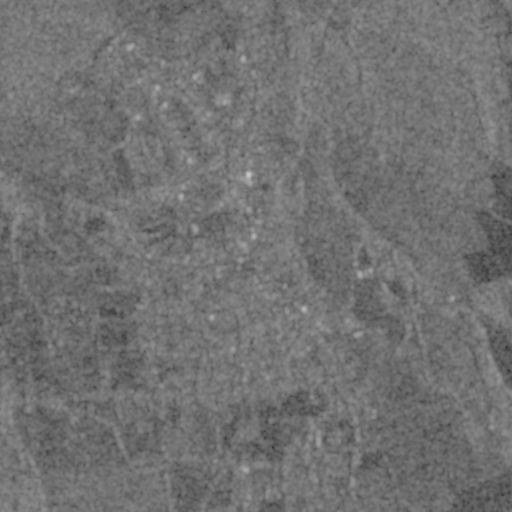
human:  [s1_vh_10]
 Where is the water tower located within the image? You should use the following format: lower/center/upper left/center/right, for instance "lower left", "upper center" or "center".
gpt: The water tower is located in the lower center of the image.
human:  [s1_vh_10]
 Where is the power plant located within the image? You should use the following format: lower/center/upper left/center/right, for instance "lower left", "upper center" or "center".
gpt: There is no power plant in the image.

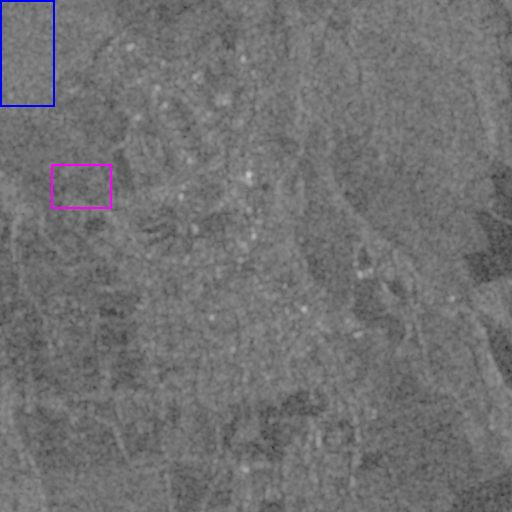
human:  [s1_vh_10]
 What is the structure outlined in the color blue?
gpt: The structure outlined in blue is a crop field.
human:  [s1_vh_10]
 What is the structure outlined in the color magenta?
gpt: The structure outlined in magenta is a park.
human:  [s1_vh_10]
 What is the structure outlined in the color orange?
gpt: There is no orange outline.